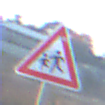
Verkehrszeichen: KinderRechts
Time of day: Dawn
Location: Outdoor (Nature)
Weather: Clear
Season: NotSpecified
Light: Natural